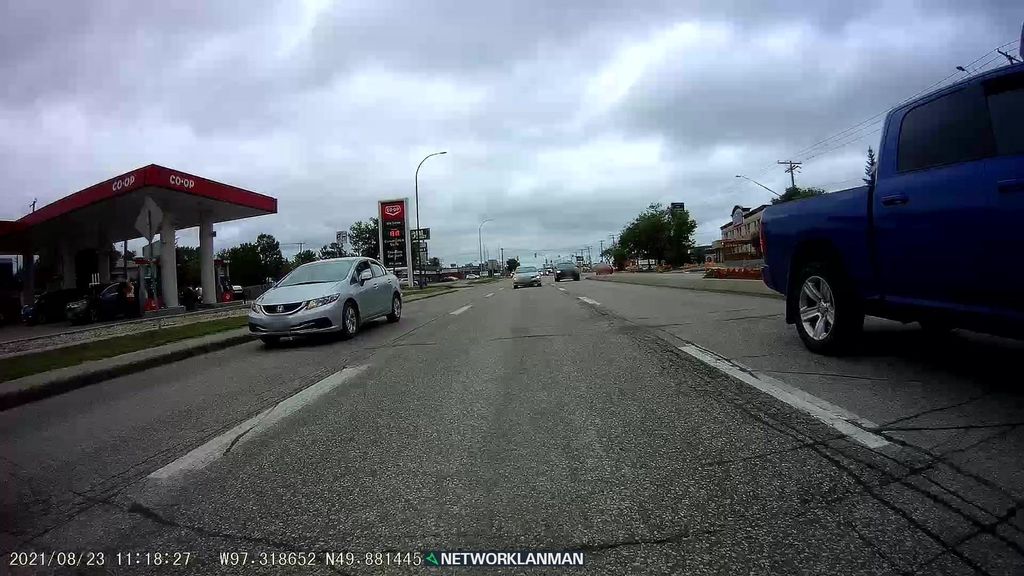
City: winnipeg